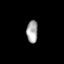
Tissue: prostate
Cell type: Fibroblasts
Senescence score: 0.8088
Nuclear area (px): 245
Mean DAPI intensity: 166.102